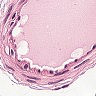
Metastatic tissue present: no